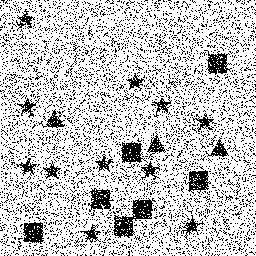
Squares: 7
Triangles: 3
Stars: 11
Total shapes: 21